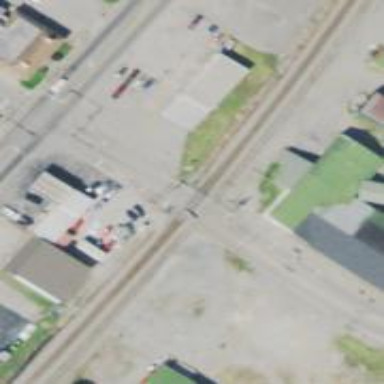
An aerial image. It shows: Railway level crossing.